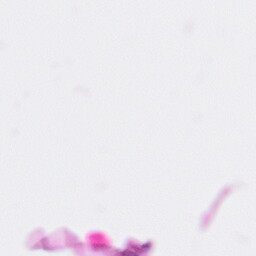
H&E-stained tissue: Pancreatic